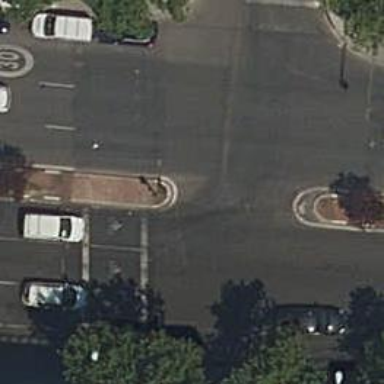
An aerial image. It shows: Road with traffic signals.